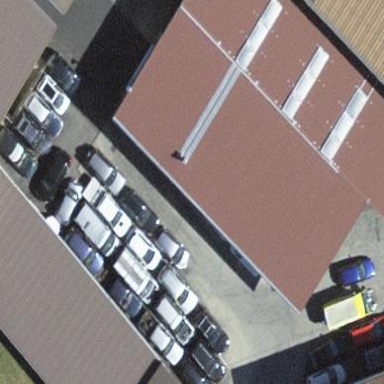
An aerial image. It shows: Warehouse.